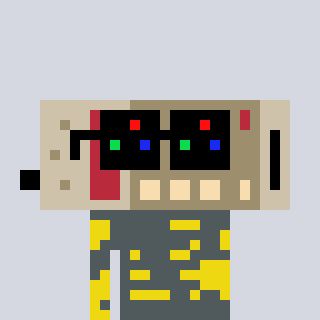
a pixel art character with square black sunglasses, a cordless phone-shaped head and a yellow-colored body on a cool background